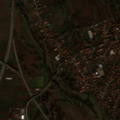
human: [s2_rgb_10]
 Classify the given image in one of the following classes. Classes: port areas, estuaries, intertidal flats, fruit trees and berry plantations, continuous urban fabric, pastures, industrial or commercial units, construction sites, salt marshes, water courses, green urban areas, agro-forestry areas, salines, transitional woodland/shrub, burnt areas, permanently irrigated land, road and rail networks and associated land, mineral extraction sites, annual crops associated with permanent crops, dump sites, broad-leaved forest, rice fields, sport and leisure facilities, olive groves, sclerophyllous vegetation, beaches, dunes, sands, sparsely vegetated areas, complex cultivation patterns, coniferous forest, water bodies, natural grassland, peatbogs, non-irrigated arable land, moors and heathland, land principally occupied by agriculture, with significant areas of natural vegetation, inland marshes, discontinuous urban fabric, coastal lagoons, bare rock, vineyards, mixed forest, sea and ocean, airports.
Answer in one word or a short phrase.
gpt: discontinuous urban fabric, non-irrigated arable land, land principally occupied by agriculture, with significant areas of natural vegetation, transitional woodland/shrub